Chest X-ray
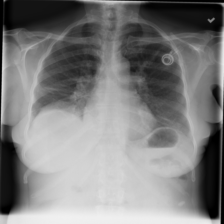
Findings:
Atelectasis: positive
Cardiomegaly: negative
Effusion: negative
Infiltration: positive
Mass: negative
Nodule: negative
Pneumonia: negative
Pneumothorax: negative
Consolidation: negative
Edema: negative
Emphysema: negative
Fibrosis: negative
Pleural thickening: negative
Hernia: negative